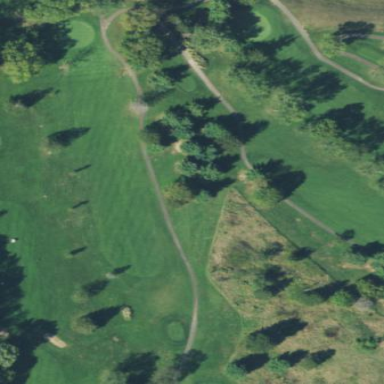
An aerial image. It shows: Golf fairway surrounded by grass.